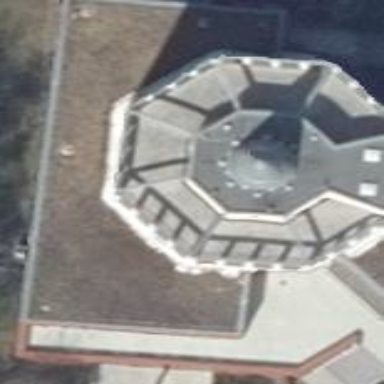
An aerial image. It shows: Hotel with flat grass roof.